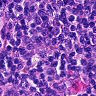
Metastatic tissue present: no